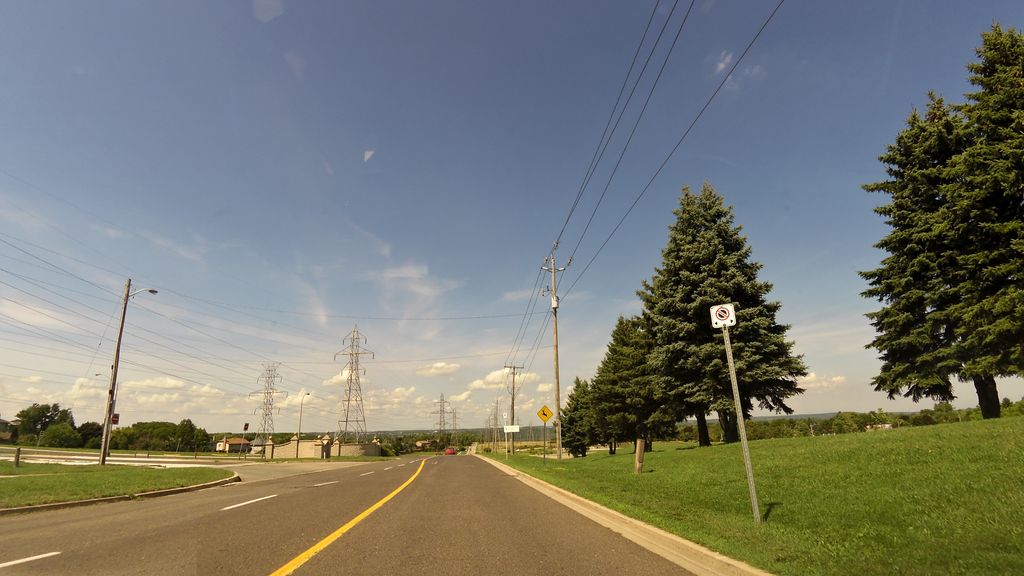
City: hamilton